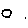
Label: circle